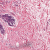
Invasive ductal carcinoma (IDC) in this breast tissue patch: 0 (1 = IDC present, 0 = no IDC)